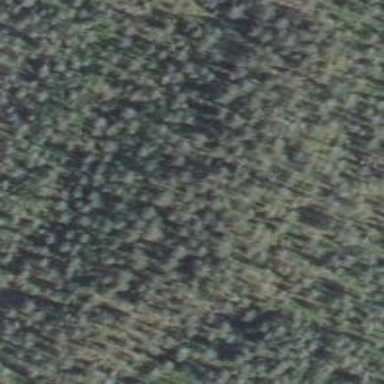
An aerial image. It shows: Needle-leaved woodland.